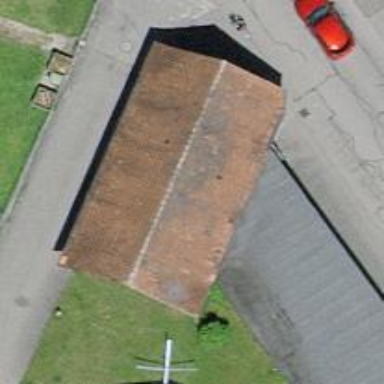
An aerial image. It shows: Garage.